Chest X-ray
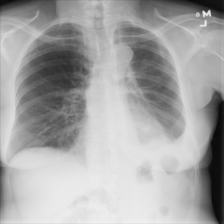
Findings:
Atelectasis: negative
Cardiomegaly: negative
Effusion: negative
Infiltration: negative
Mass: negative
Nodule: positive
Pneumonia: negative
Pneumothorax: negative
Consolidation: negative
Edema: negative
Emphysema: negative
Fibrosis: negative
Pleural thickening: negative
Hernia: negative